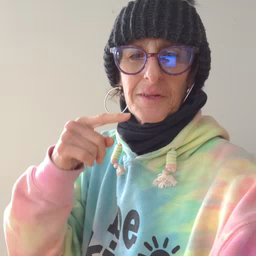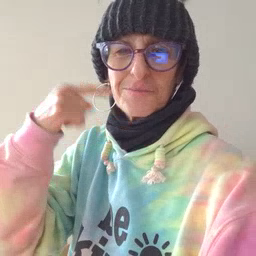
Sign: smile